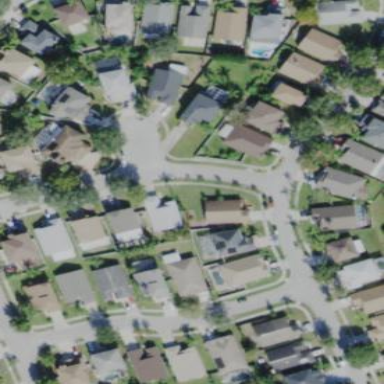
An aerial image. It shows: Residential road with sidewalks on both sides.